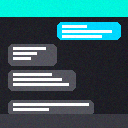
Screen state: on